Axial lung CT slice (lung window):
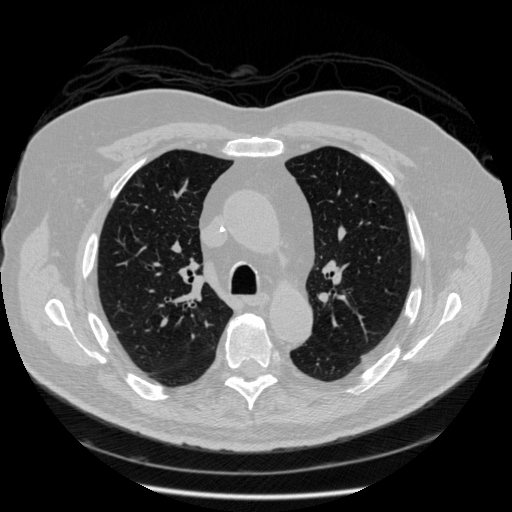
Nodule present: no